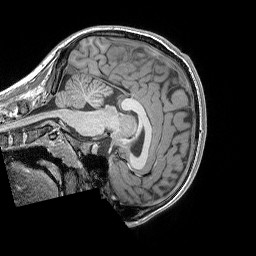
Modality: T1w
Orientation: sagittal
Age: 19
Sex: male
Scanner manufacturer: siemens
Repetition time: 2.25 s
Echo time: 0.00302 s